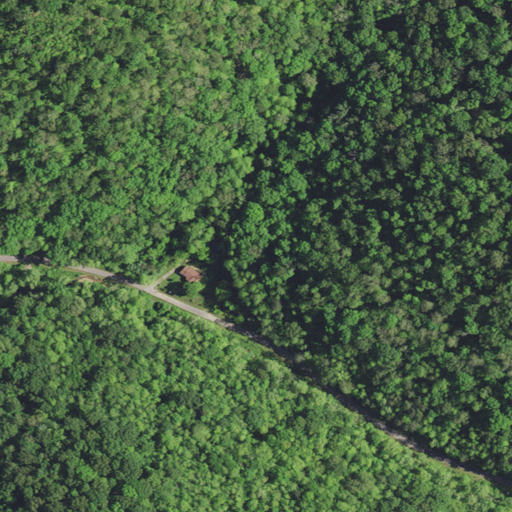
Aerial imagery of valley in Kentucky named Orchard Hollow containing deciduous forest and open development